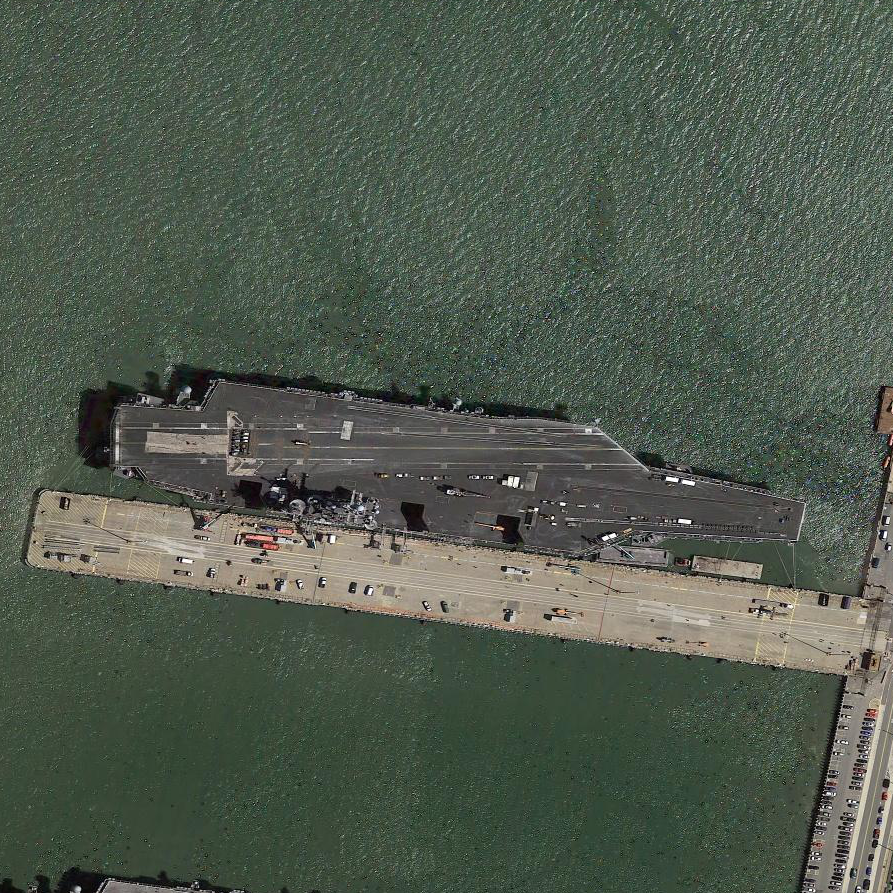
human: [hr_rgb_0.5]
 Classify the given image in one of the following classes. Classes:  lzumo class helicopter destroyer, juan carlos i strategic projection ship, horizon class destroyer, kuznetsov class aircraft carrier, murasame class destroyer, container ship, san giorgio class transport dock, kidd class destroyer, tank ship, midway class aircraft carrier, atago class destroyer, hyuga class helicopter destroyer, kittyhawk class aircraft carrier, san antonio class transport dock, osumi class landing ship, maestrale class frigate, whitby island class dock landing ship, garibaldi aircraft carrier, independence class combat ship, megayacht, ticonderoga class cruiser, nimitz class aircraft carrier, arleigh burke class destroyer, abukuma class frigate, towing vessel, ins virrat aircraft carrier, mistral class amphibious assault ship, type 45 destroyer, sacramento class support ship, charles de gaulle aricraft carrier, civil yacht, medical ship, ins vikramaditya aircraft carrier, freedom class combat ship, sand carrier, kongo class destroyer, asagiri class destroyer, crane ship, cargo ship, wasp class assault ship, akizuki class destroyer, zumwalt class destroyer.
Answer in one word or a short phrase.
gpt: Nimitz class aircraft carrier